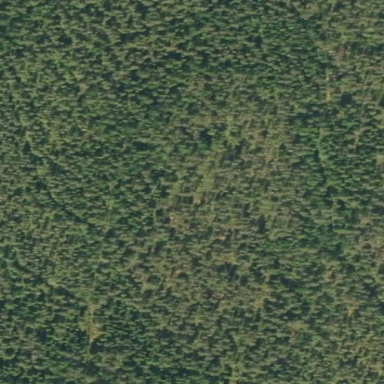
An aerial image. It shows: Woodland with needle-leaved trees.